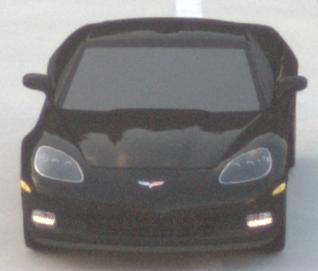
Make: Chevrolet
Model: Corvette Coupé
Detailed model: Corvette (C6) Coupé
Model produced from: 2005/02
Model produced until: 2008/03
Doors: 3
Color: black
Road condition: dry road
Daytime: sunrise or sunset
Contrast: low contrast